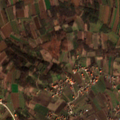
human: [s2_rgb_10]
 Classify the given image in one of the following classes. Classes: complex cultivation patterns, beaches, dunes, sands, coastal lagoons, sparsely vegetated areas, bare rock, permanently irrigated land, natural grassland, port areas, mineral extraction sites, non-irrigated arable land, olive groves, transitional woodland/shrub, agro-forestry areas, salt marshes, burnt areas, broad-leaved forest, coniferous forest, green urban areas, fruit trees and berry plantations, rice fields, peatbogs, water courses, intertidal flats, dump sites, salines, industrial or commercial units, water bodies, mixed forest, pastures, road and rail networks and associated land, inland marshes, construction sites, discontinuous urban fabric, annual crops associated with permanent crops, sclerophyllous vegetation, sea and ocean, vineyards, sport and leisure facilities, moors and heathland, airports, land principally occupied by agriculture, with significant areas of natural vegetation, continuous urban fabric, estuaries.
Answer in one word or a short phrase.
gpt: discontinuous urban fabric, non-irrigated arable land, complex cultivation patterns, land principally occupied by agriculture, with significant areas of natural vegetation